Question: Here is a NSView subclass that simply draws a subtle blue gradient (it's hard to see in this image but it is there) in it's bounds. Inside the view I place an NSTextField and set the cell to have NSBackgroundStyleRaised. The artefact is the background of the text field is draws with what looks like the same colour as it's superview. In this case the superview draws a gradient things look strange.

The '-drawRect:' for the blue view is,
'''
- (void)drawRect:(NSRect)dirtyRect
{
[super drawRect:dirtyRect];
// Base colours
baseColor = [NSColor colorWithCalibratedRed: 0.271 green: 0.578 blue: 0.874 alpha: 1];
baseColorDarkened = [NSColor colorWithCalibratedRed: 0.159 green: 0.491 blue: 0.911 alpha: 1];
// Draw gradient
NSGradient* gradient = [[NSGradient alloc] initWithStartingColor:baseColor endingColor:baseColorDarkened];
NSBezierPath* rectanglePath = [NSBezierPath bezierPathWithRect:dirtyRect];
[gradient drawInBezierPath: rectanglePath angle: 90];
// Draw thin border
NSBezierPath *border = [NSBezierPath bezierPath];
[[baseColorDarkened blendedColorWithFraction:0.2 ofColor:[NSColor blackColor]] set];
[border setLineWidth:1];
[border stroke];
}
'''
I'm using a document based application so in '-windowControllerDidLoadNib:' I set the properties of the text field,
'''
- (void)windowControllerDidLoadNib:(NSWindowController *)aController
{
[super windowControllerDidLoadNib:aController];
[[_label1 cell] setBackgroundStyle:NSBackgroundStyleLowered];
[_label1 setBackgroundColor:[NSColor clearColor]]; // <-- Doesn't help :(
}
'''
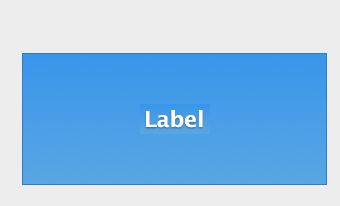
Answer: Some background styles seem to require special compositing (probably due to the shadows?).
OS X uses a cached & scaled representation of the superviews background when drawing the 'NSTextField'.
I used your drawing code but changed the top color to make the cached drawing more apparent:

I found 2 workarounds:
- - 'NSWindowDelegate''windowDidUpdate:'
The second approach feels a bit hacky though:
'''
- (void)windowDidUpdate:(NSNotification*)notification
{
[self.label.superview setNeedsDisplay:YES];
}
'''
Result: